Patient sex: M
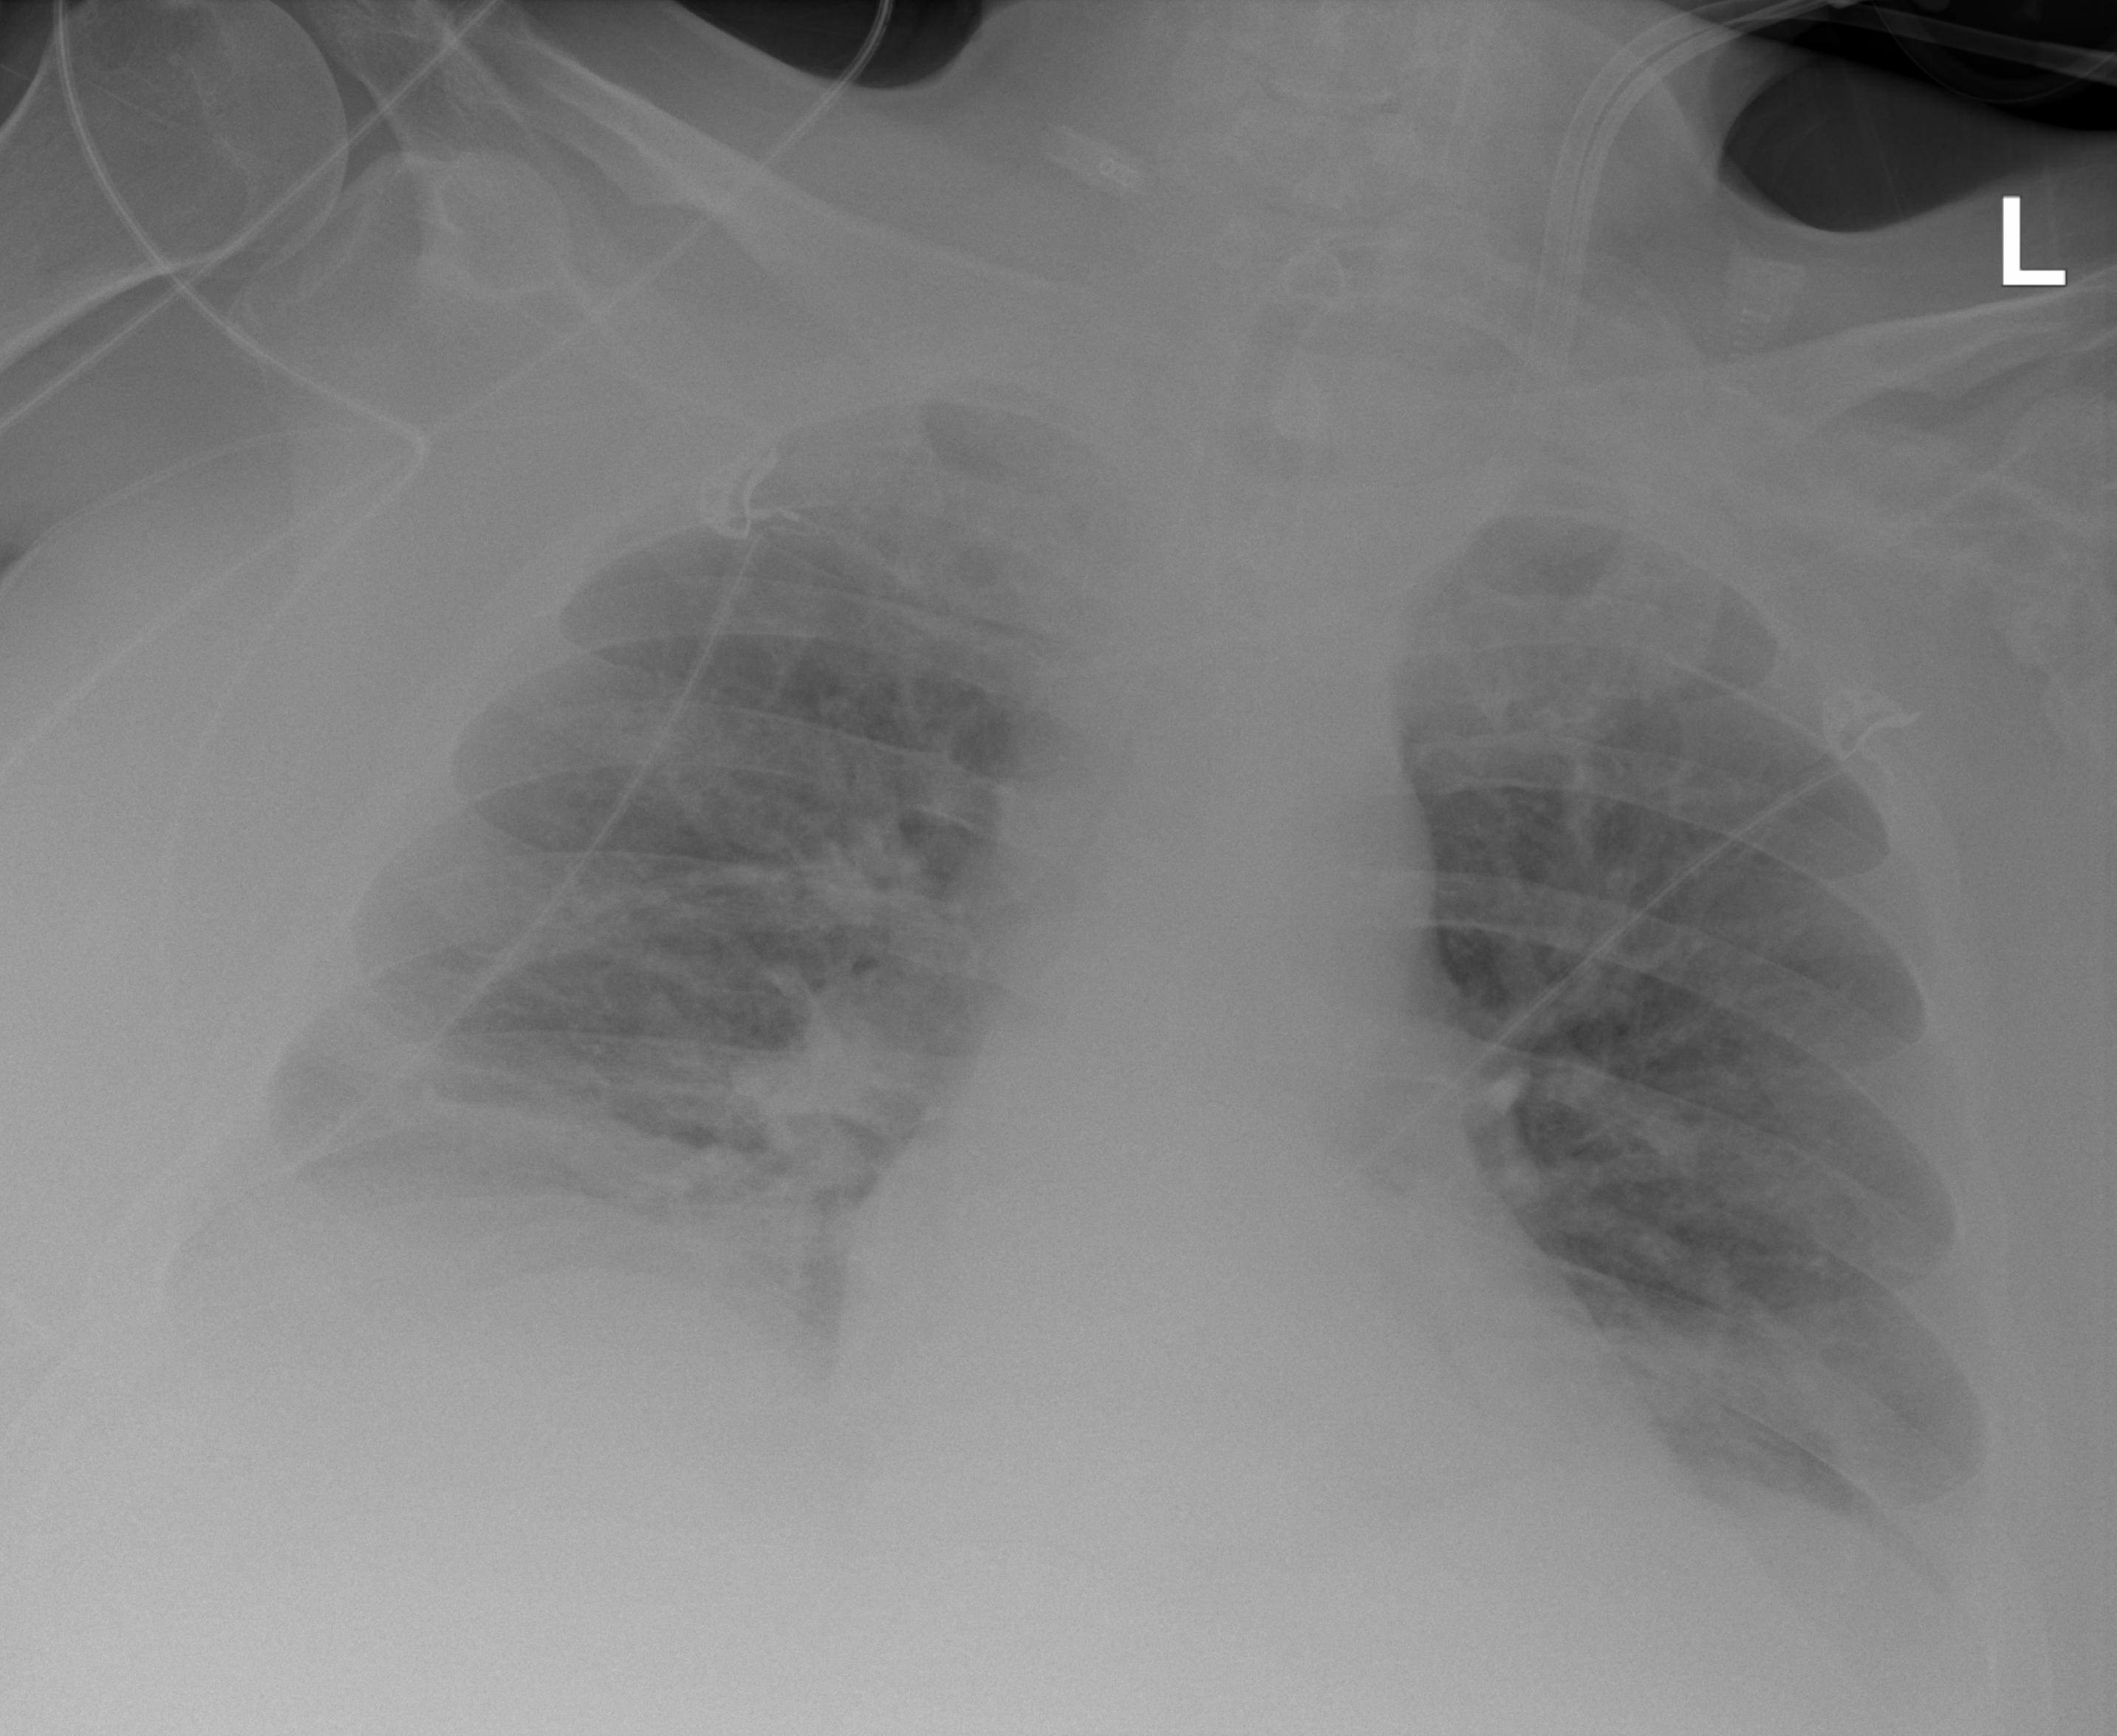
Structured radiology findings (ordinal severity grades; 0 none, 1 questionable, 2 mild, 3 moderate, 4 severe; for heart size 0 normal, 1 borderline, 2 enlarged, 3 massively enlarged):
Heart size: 0
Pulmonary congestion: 2
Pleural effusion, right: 1
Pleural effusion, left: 1
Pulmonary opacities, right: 2
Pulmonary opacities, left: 1
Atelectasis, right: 3
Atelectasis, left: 2